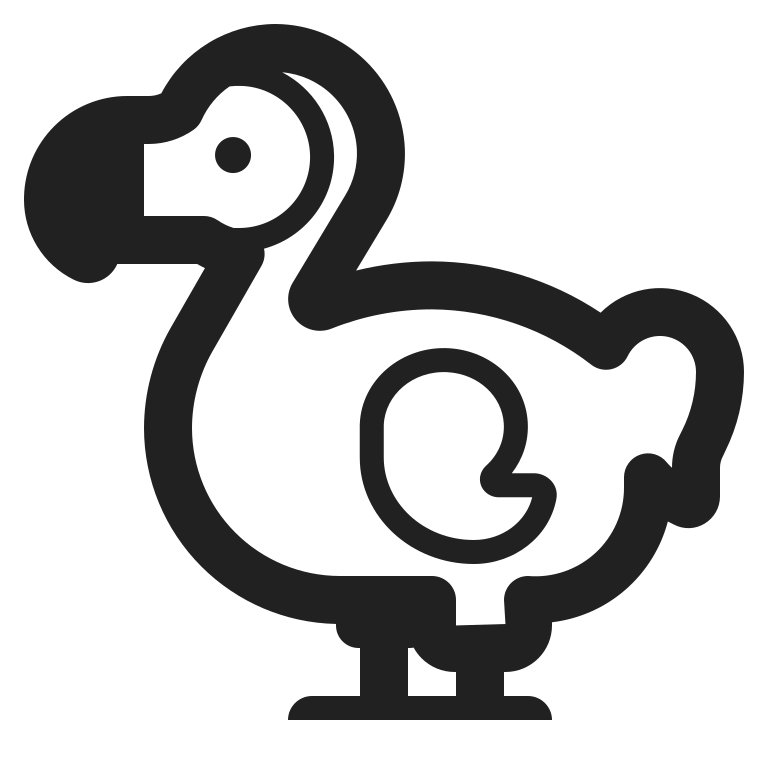
dodo high contrast